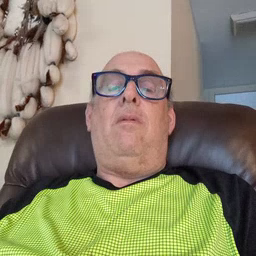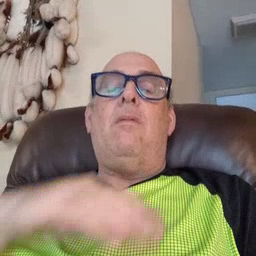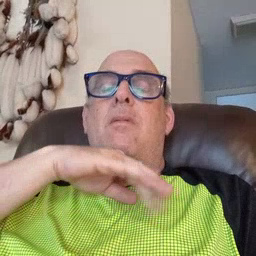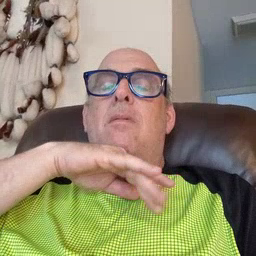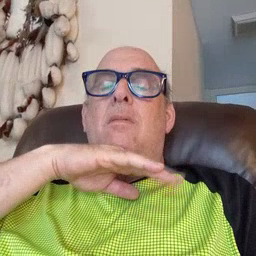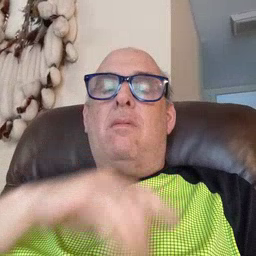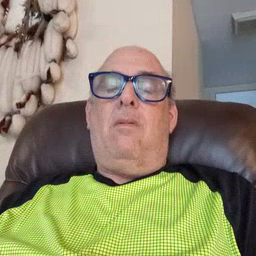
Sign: dirty